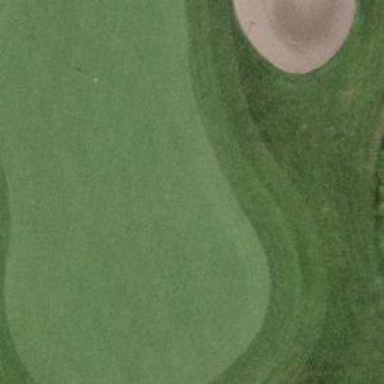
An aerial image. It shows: Golf green.